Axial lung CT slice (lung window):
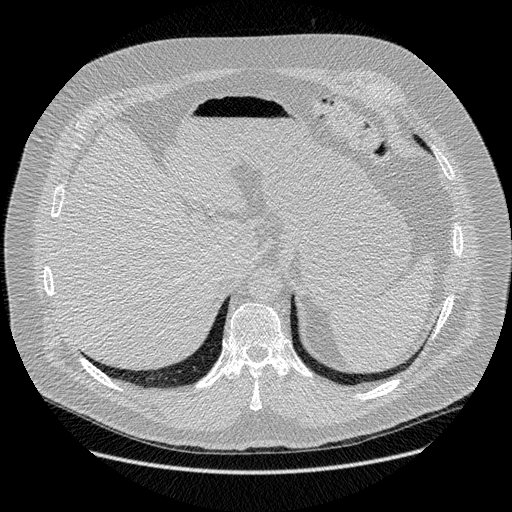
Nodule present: no